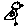
Label: bird